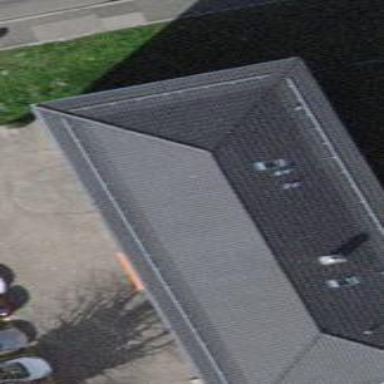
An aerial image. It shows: Hipped-roof building with apartments.